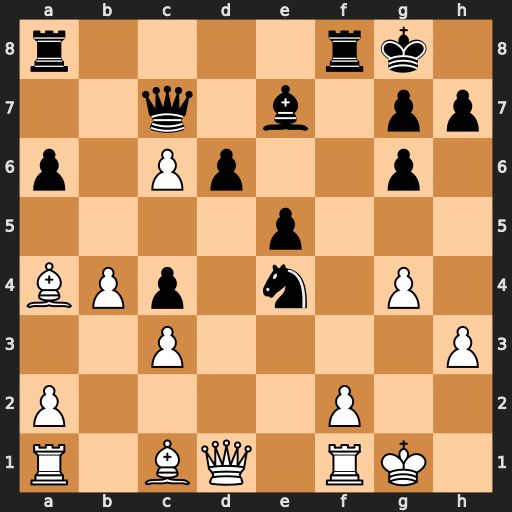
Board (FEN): r4rk1/2q1b1pp/p1Pp2p1/4p3/BPp1n1P1/2P4P/P4P2/R1BQ1RK1
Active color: w
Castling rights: -
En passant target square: -
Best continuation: Qd5+ Kh8 Qxe4